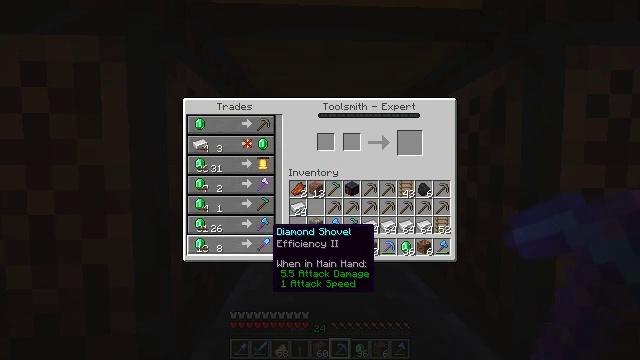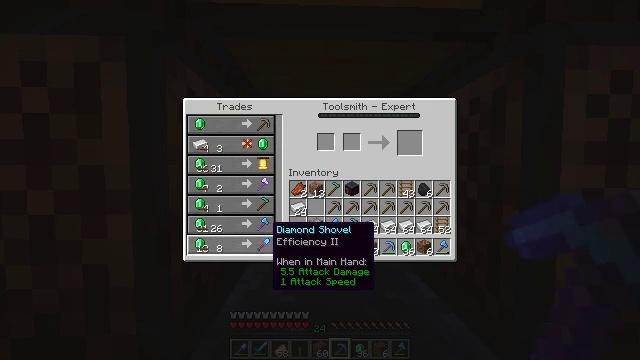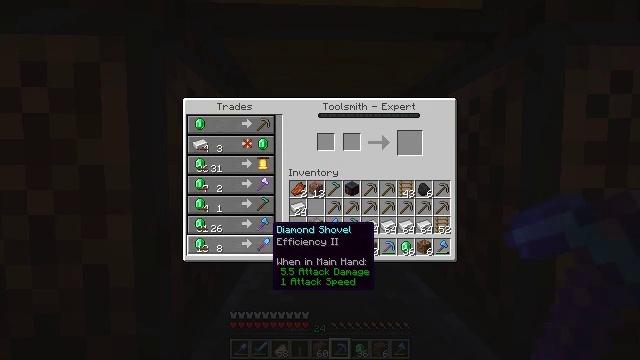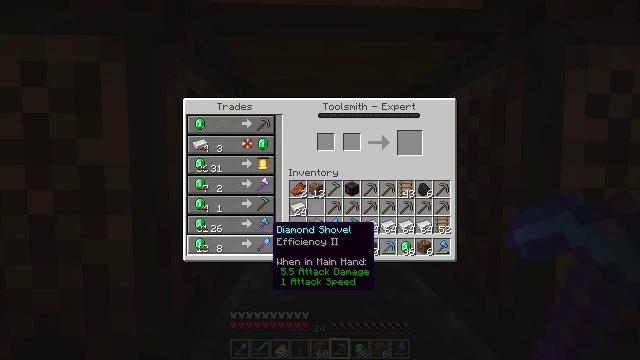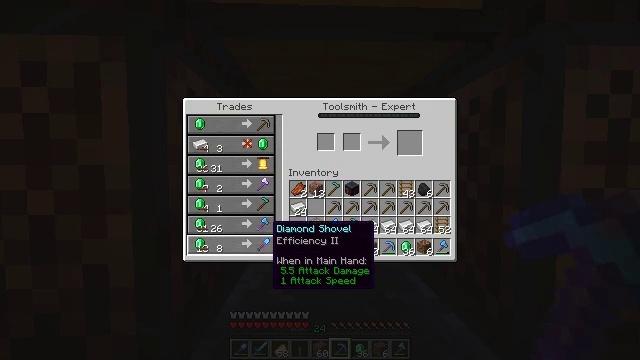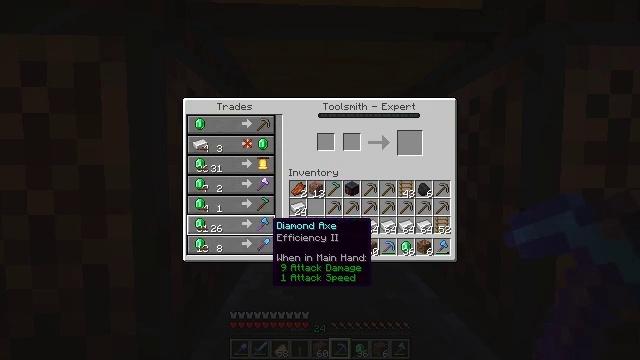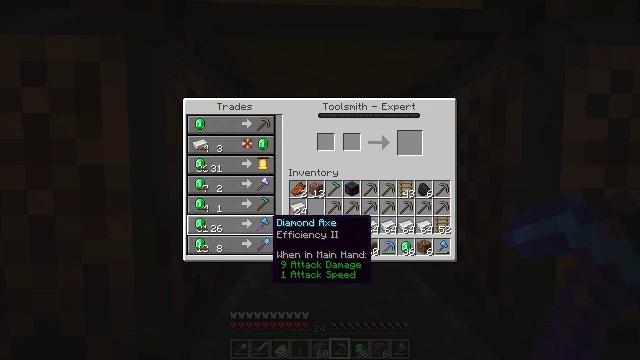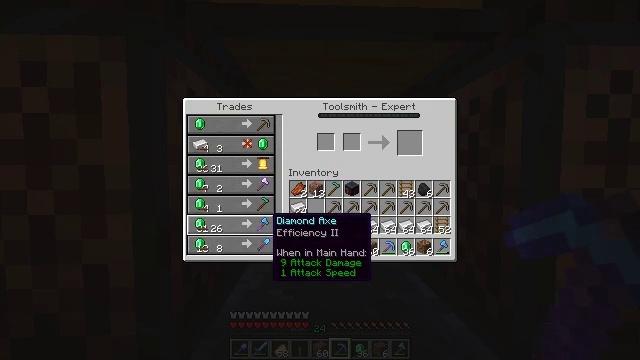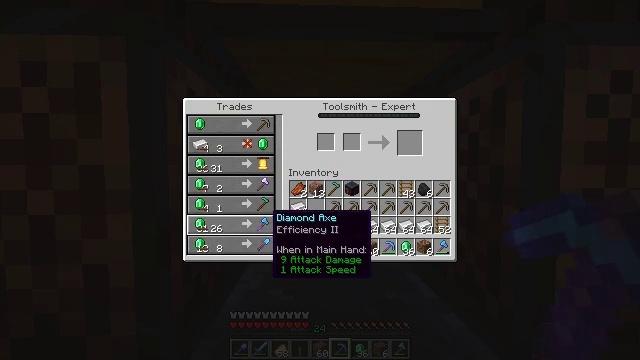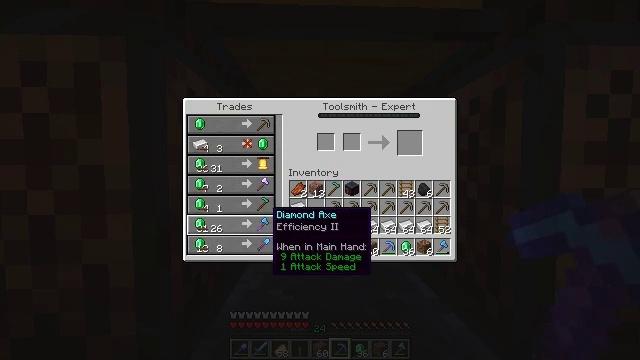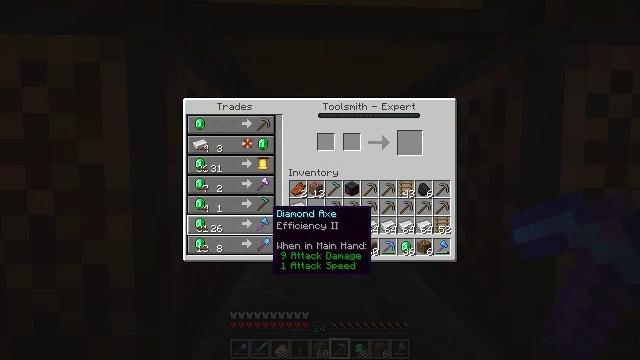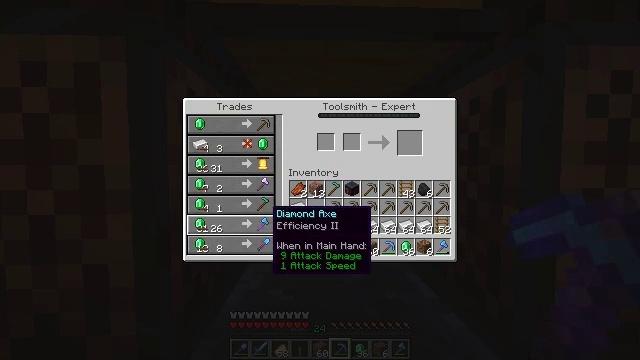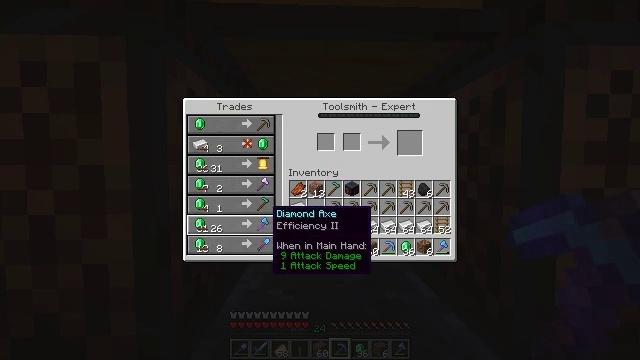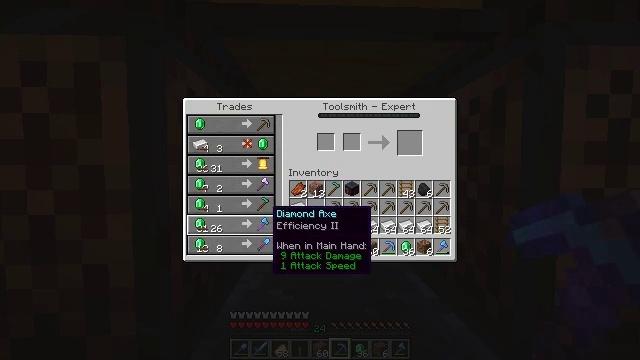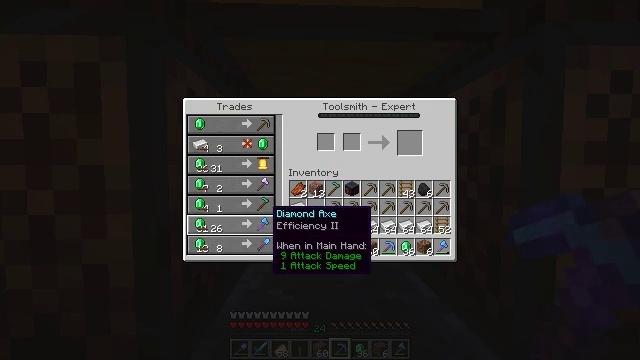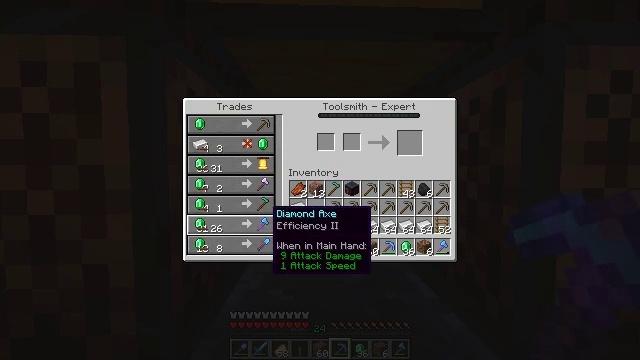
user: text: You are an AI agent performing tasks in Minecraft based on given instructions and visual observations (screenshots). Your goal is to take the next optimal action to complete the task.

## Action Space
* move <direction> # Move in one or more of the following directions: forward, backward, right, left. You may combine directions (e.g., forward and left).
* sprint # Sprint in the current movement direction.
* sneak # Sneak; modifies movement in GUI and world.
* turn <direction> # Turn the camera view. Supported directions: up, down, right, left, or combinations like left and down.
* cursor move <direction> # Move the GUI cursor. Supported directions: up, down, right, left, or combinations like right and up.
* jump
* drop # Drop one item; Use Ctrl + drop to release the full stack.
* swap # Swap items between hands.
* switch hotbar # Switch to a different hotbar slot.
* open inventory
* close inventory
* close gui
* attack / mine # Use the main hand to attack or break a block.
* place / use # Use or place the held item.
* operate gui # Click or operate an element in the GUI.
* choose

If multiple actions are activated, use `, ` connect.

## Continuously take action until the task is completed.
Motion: motion action
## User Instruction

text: Craft a diamond shovel with necessary materials.
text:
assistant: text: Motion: no_op
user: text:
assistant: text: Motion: no_op
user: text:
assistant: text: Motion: no_op
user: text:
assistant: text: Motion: no_op
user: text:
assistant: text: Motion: no_op
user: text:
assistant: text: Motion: no_op
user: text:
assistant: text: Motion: no_op
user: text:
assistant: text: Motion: no_op
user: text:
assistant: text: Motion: no_op
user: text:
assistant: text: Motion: no_op
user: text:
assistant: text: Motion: no_op
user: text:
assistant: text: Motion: no_op
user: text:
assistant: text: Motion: no_op
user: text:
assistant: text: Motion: no_op
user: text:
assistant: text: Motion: no_op
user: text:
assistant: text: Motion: no_op
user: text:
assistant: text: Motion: no_op
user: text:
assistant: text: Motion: no_op
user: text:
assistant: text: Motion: no_op
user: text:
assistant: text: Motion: no_op
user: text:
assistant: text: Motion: no_op
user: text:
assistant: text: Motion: no_op
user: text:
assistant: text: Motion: no_op
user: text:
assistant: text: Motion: no_op
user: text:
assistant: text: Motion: no_op
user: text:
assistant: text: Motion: no_op
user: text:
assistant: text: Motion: no_op
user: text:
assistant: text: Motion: no_op
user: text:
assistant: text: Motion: no_op
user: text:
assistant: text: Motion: no_op